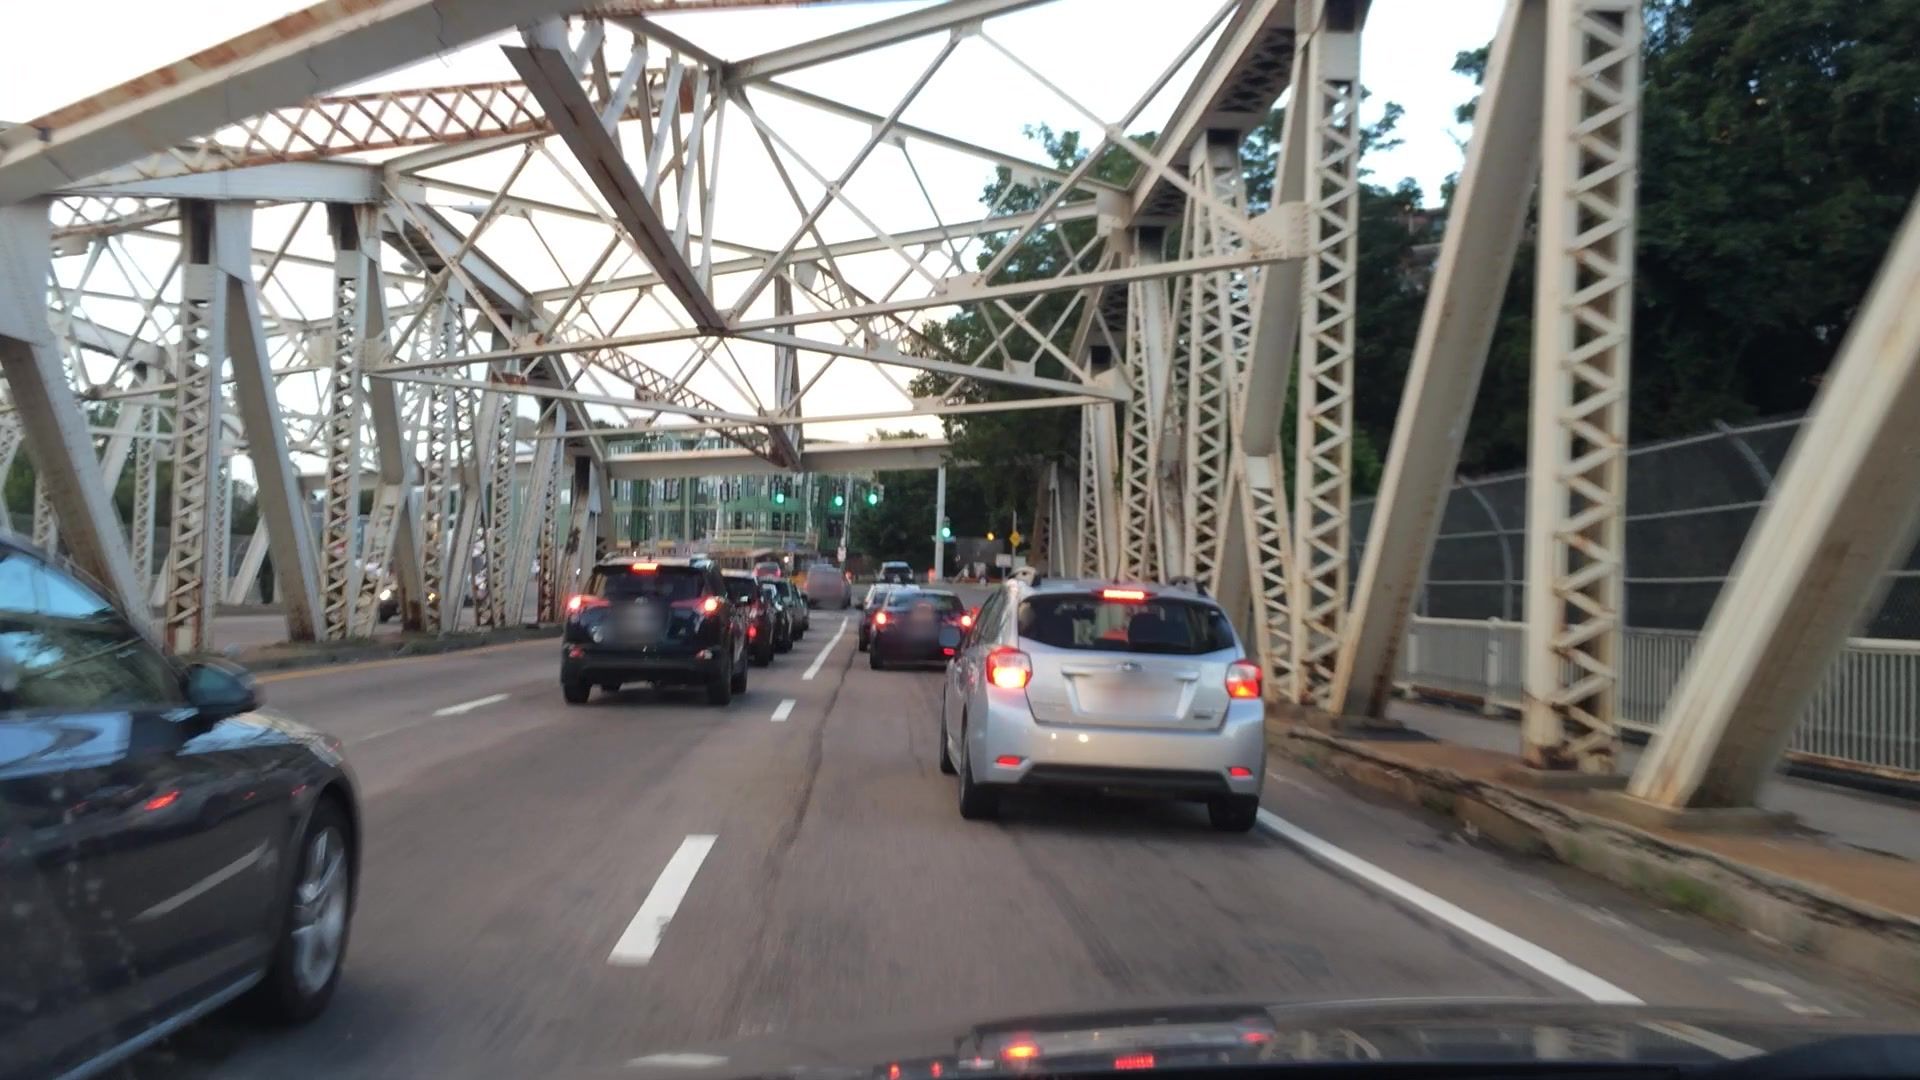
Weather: clear
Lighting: day
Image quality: good
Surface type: driving surface
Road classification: footway
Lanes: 3
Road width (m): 45.7
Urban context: urban centre
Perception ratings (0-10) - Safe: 8.14, Lively: 6.66, Beautiful: 1.36, Boring: 3.07, Depressing: 1.36, Wealthy: 2.42